Field crop: tomato
Growth stage: 1
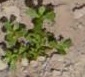
Species: portulaca